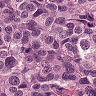
Metastatic tissue present: yes